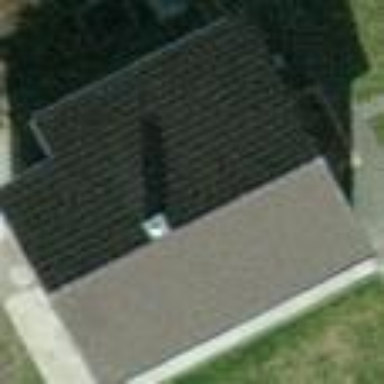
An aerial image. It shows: Detached building with gabled roof.